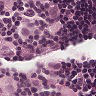
Metastatic tissue present: yes